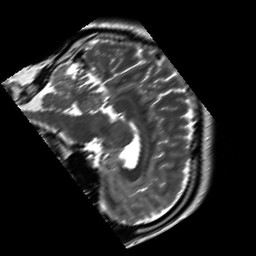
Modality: T2w
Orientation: sagittal
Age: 28
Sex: male
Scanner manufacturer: siemens
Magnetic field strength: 3 T
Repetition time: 7 s
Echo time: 0.09 s